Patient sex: F
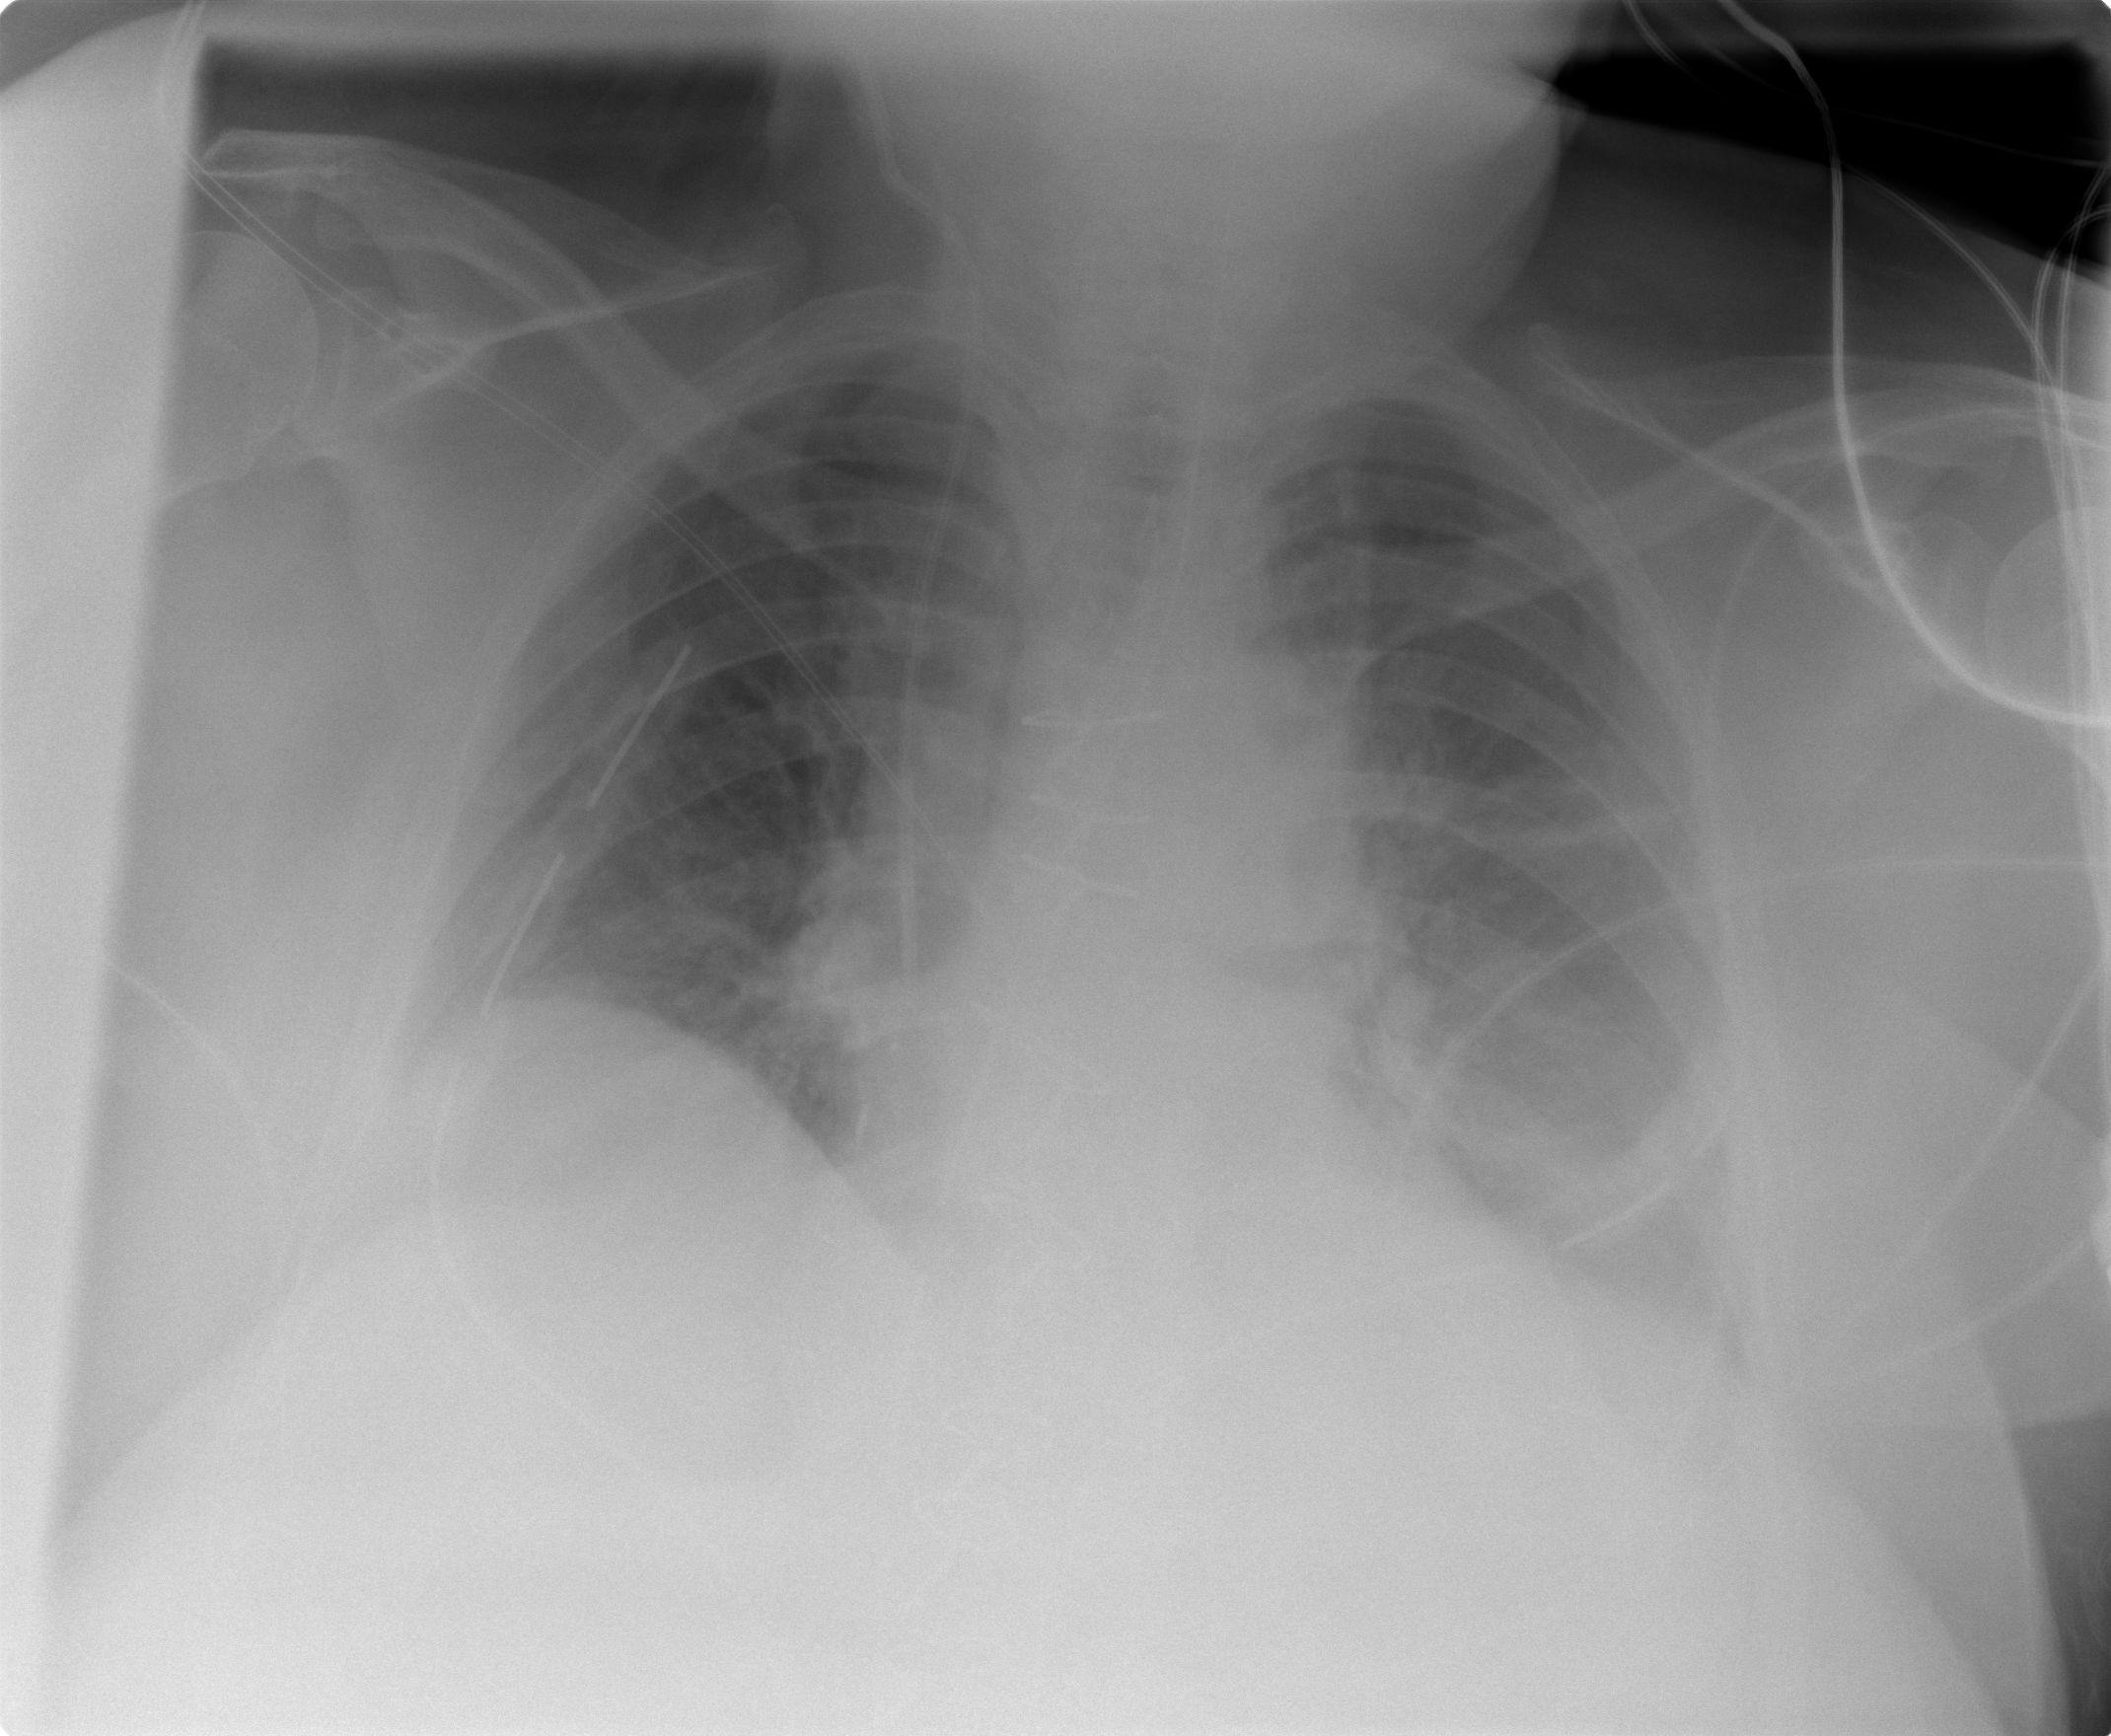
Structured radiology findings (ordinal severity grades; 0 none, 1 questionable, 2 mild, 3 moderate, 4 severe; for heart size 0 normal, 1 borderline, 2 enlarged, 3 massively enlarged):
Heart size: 0
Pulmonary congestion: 1
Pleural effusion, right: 0
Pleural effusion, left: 1
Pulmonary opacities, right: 0
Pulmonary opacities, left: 0
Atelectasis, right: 1
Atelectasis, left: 2